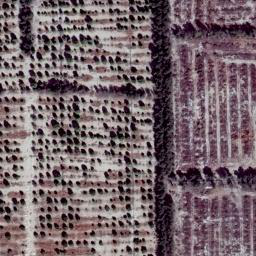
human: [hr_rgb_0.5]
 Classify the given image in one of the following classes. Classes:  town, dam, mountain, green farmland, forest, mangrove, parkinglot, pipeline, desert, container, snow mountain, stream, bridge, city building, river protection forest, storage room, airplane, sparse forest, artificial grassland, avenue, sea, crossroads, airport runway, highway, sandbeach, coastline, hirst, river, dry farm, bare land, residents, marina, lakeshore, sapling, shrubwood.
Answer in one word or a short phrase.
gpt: dry farm